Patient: sex M, age 55
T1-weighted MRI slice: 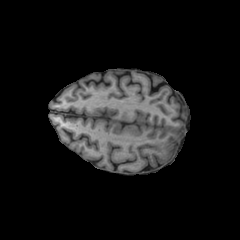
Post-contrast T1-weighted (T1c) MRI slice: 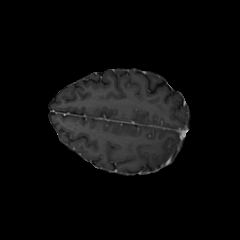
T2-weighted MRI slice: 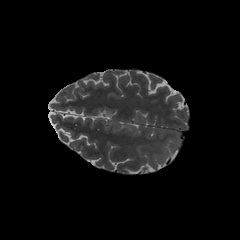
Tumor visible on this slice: no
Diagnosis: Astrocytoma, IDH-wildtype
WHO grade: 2